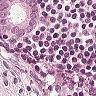
Metastatic tissue present: yes